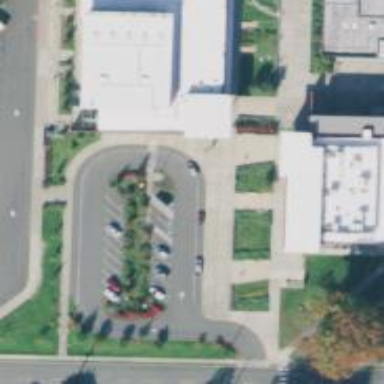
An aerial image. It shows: Parking space is available.